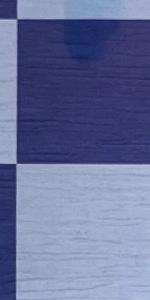
Label: Empty